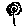
Label: flower